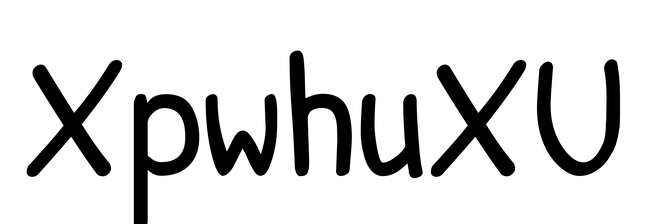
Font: PatrickHand-Regular